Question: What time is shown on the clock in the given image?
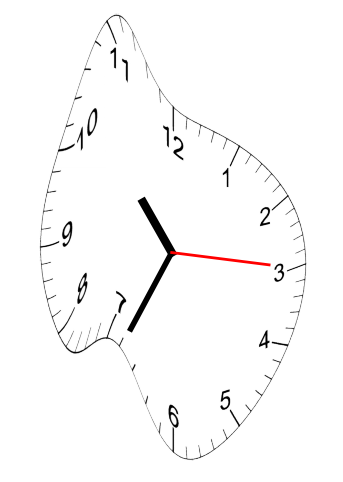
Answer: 10:34:15